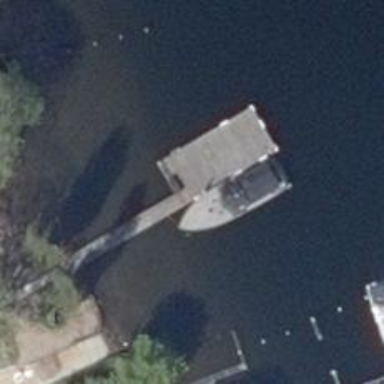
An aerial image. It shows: Man-made pier.